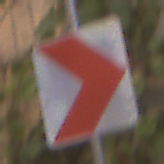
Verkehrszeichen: RichtungstafelnInKurvenKleinLinks
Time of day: MorningAfternoon
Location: Outdoor (Urban)
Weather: Clear
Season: NotSpecified
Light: Natural